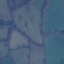
Land use / land cover: Pasture